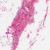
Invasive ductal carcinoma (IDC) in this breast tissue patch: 0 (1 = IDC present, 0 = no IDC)